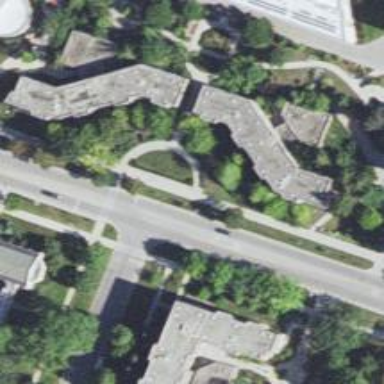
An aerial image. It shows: Dormitory building.